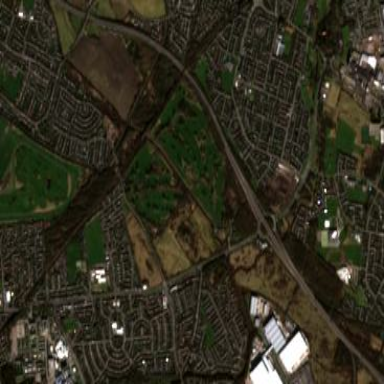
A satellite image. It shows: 18-hole golf course classified as leisure land.